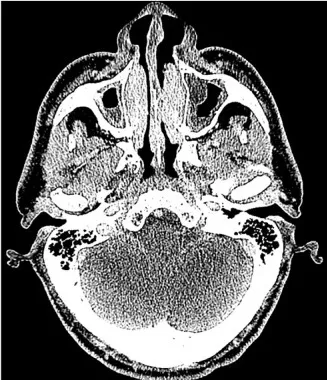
(B) CT sinuses showing turbinate edema and maxillary sinus mucosal thickening with layering fluid.
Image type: radiology (ct)